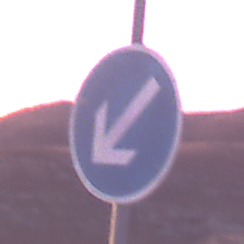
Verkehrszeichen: VorgeschriebeneVorbeifahrtLinks
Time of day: Dawn
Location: Outdoor (Nature)
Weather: PartlyCloudy
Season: NotSpecified
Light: Natural